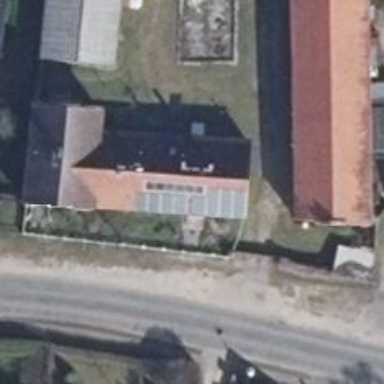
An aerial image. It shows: Small solar photovoltaic panel generator is producing electricity.